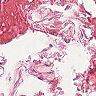
Metastatic tissue present: no